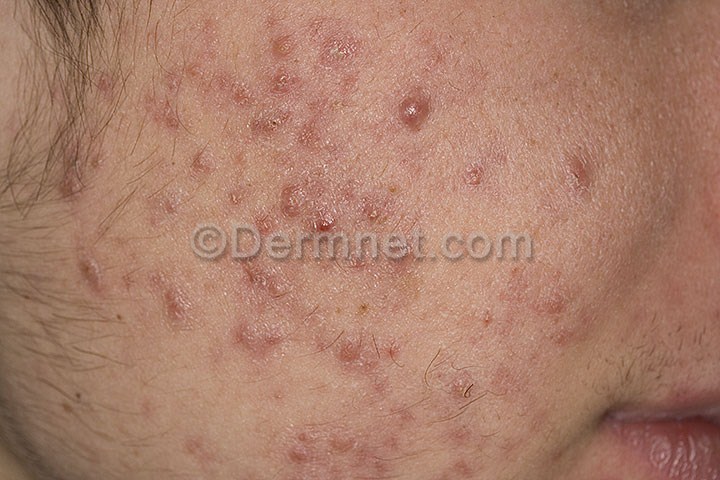
Disease: Acne and Rosacea Photos